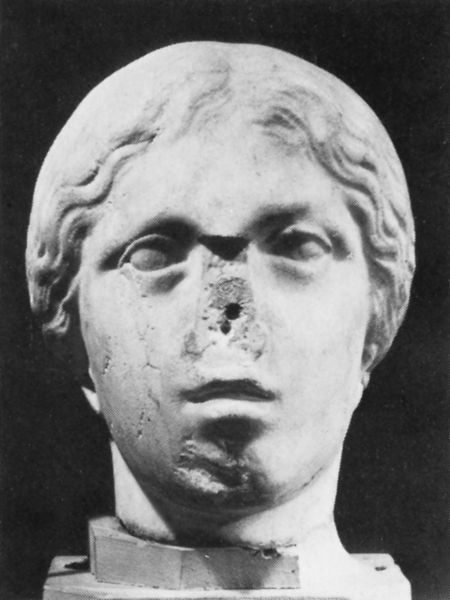
Titel: “Icones”, Skulpturenkatalog der Brüder Reynst
Institution: Amsterdam, Rijksprentenkabinett
Schlagwörter: kopf, schatten, weiß, mädchen, frau, haar, licht, marmor, mund, nase, ohr, profil, schwarz, stirn, augen, gesicht, mensch, sockel, stein, hals, auge, haare, kind, gotik, kinn, lippen, locken, mittelscheitel, ohren, skulptur, wangen, wellen, risse, schaden, büste, foto, fotografie, loch, schwarzweiß, augenhöhlen, kaputt, mittelalter, gips, bruch, beschädigt, abgebrochen, porträtbüste, nase ab, keine nase, beschlädigt, fehtl, keine nae